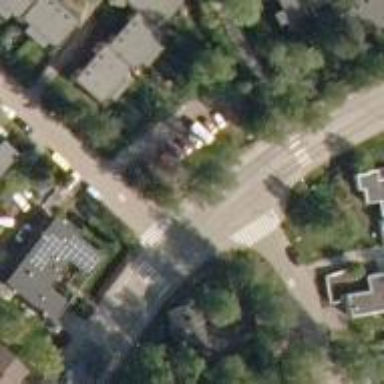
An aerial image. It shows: Road with "give way" sign.